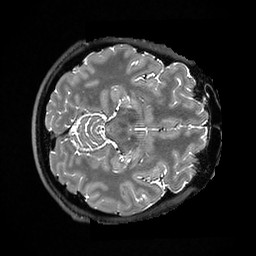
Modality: T2w
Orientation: axial
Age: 37
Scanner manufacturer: ge
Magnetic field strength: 3 T
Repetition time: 3.202 s
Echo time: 0.0669 s